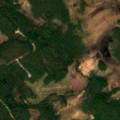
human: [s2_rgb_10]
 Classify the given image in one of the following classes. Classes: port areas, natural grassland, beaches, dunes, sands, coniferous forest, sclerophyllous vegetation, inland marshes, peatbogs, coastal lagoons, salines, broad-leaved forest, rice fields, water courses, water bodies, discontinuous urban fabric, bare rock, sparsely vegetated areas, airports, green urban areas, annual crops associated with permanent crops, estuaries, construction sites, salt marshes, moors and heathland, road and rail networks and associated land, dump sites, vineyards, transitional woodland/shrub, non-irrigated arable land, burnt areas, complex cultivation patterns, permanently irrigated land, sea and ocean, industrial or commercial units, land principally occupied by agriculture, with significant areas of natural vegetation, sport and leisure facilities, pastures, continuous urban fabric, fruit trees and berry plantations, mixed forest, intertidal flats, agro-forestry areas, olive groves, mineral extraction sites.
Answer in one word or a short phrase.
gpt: coniferous forest, mixed forest, transitional woodland/shrub, peatbogs